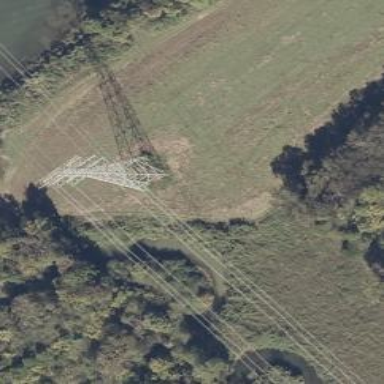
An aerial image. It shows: Lattice structure tower.